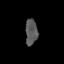
Tissue: prostate
Cell type: Myeloid cells
Senescence score: 0.2836
Nuclear area (px): 307
Mean DAPI intensity: 88.537